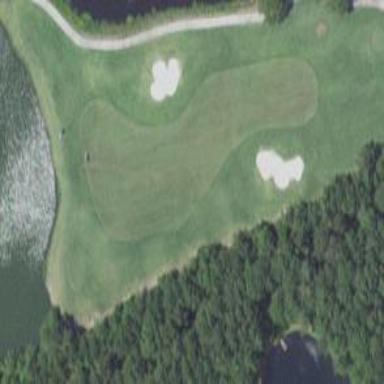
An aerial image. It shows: Golf hole.